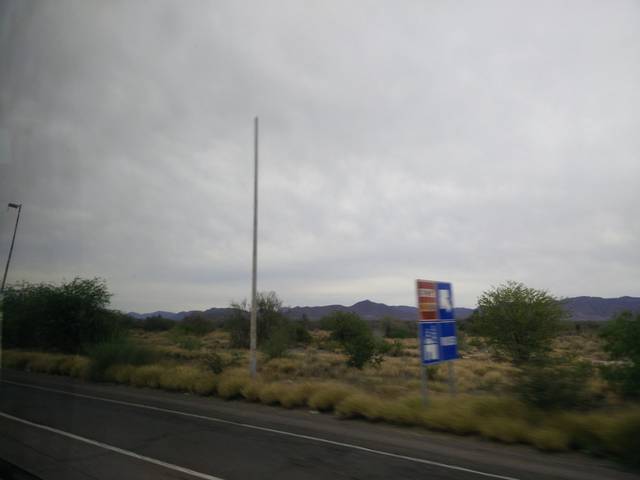
Region: Mexico
Coordinates: 28.043, -110.939